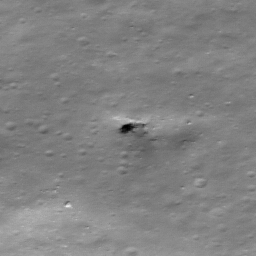
Pit: Stevinus 7
Host crater: Stevinus
Host type: impact_melt
Lunar coordinates: latitude -32.355, longitude 54.713